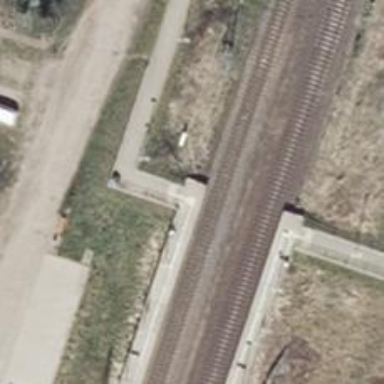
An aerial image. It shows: Platform at the railway station with shelter for public transport.